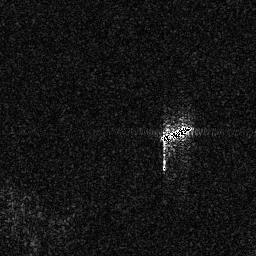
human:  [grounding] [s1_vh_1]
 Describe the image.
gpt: In the satellite image, there is  <ref>1 medium ship </ref> <box>[[61, 47, 76, 55, 0]]</box> located at center.